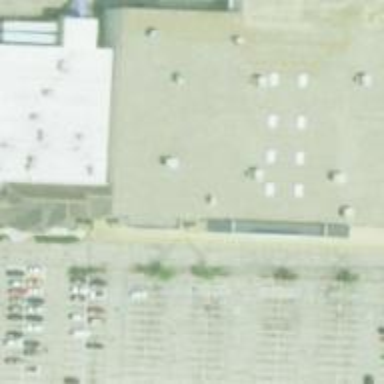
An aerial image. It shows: Retail building.